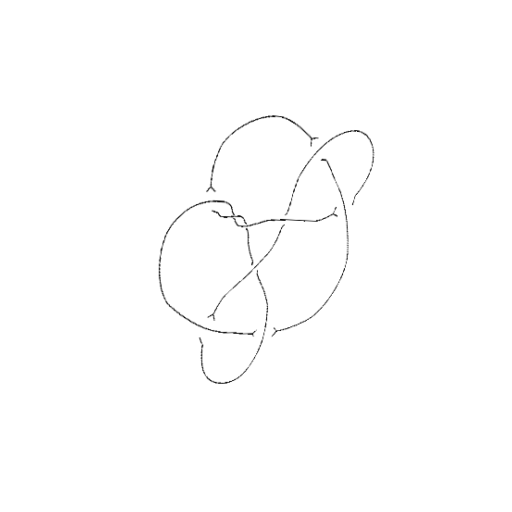
Crossing number: 9